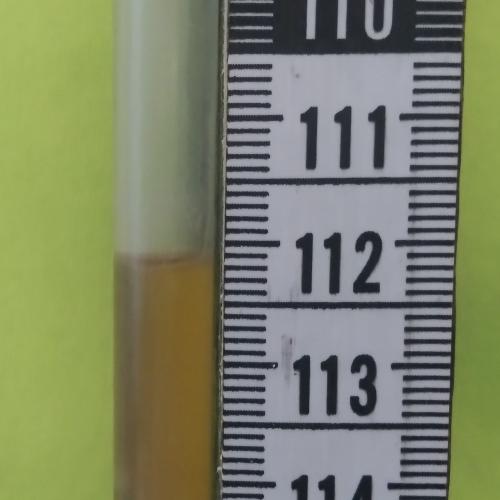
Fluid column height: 112.1 cm